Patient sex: M
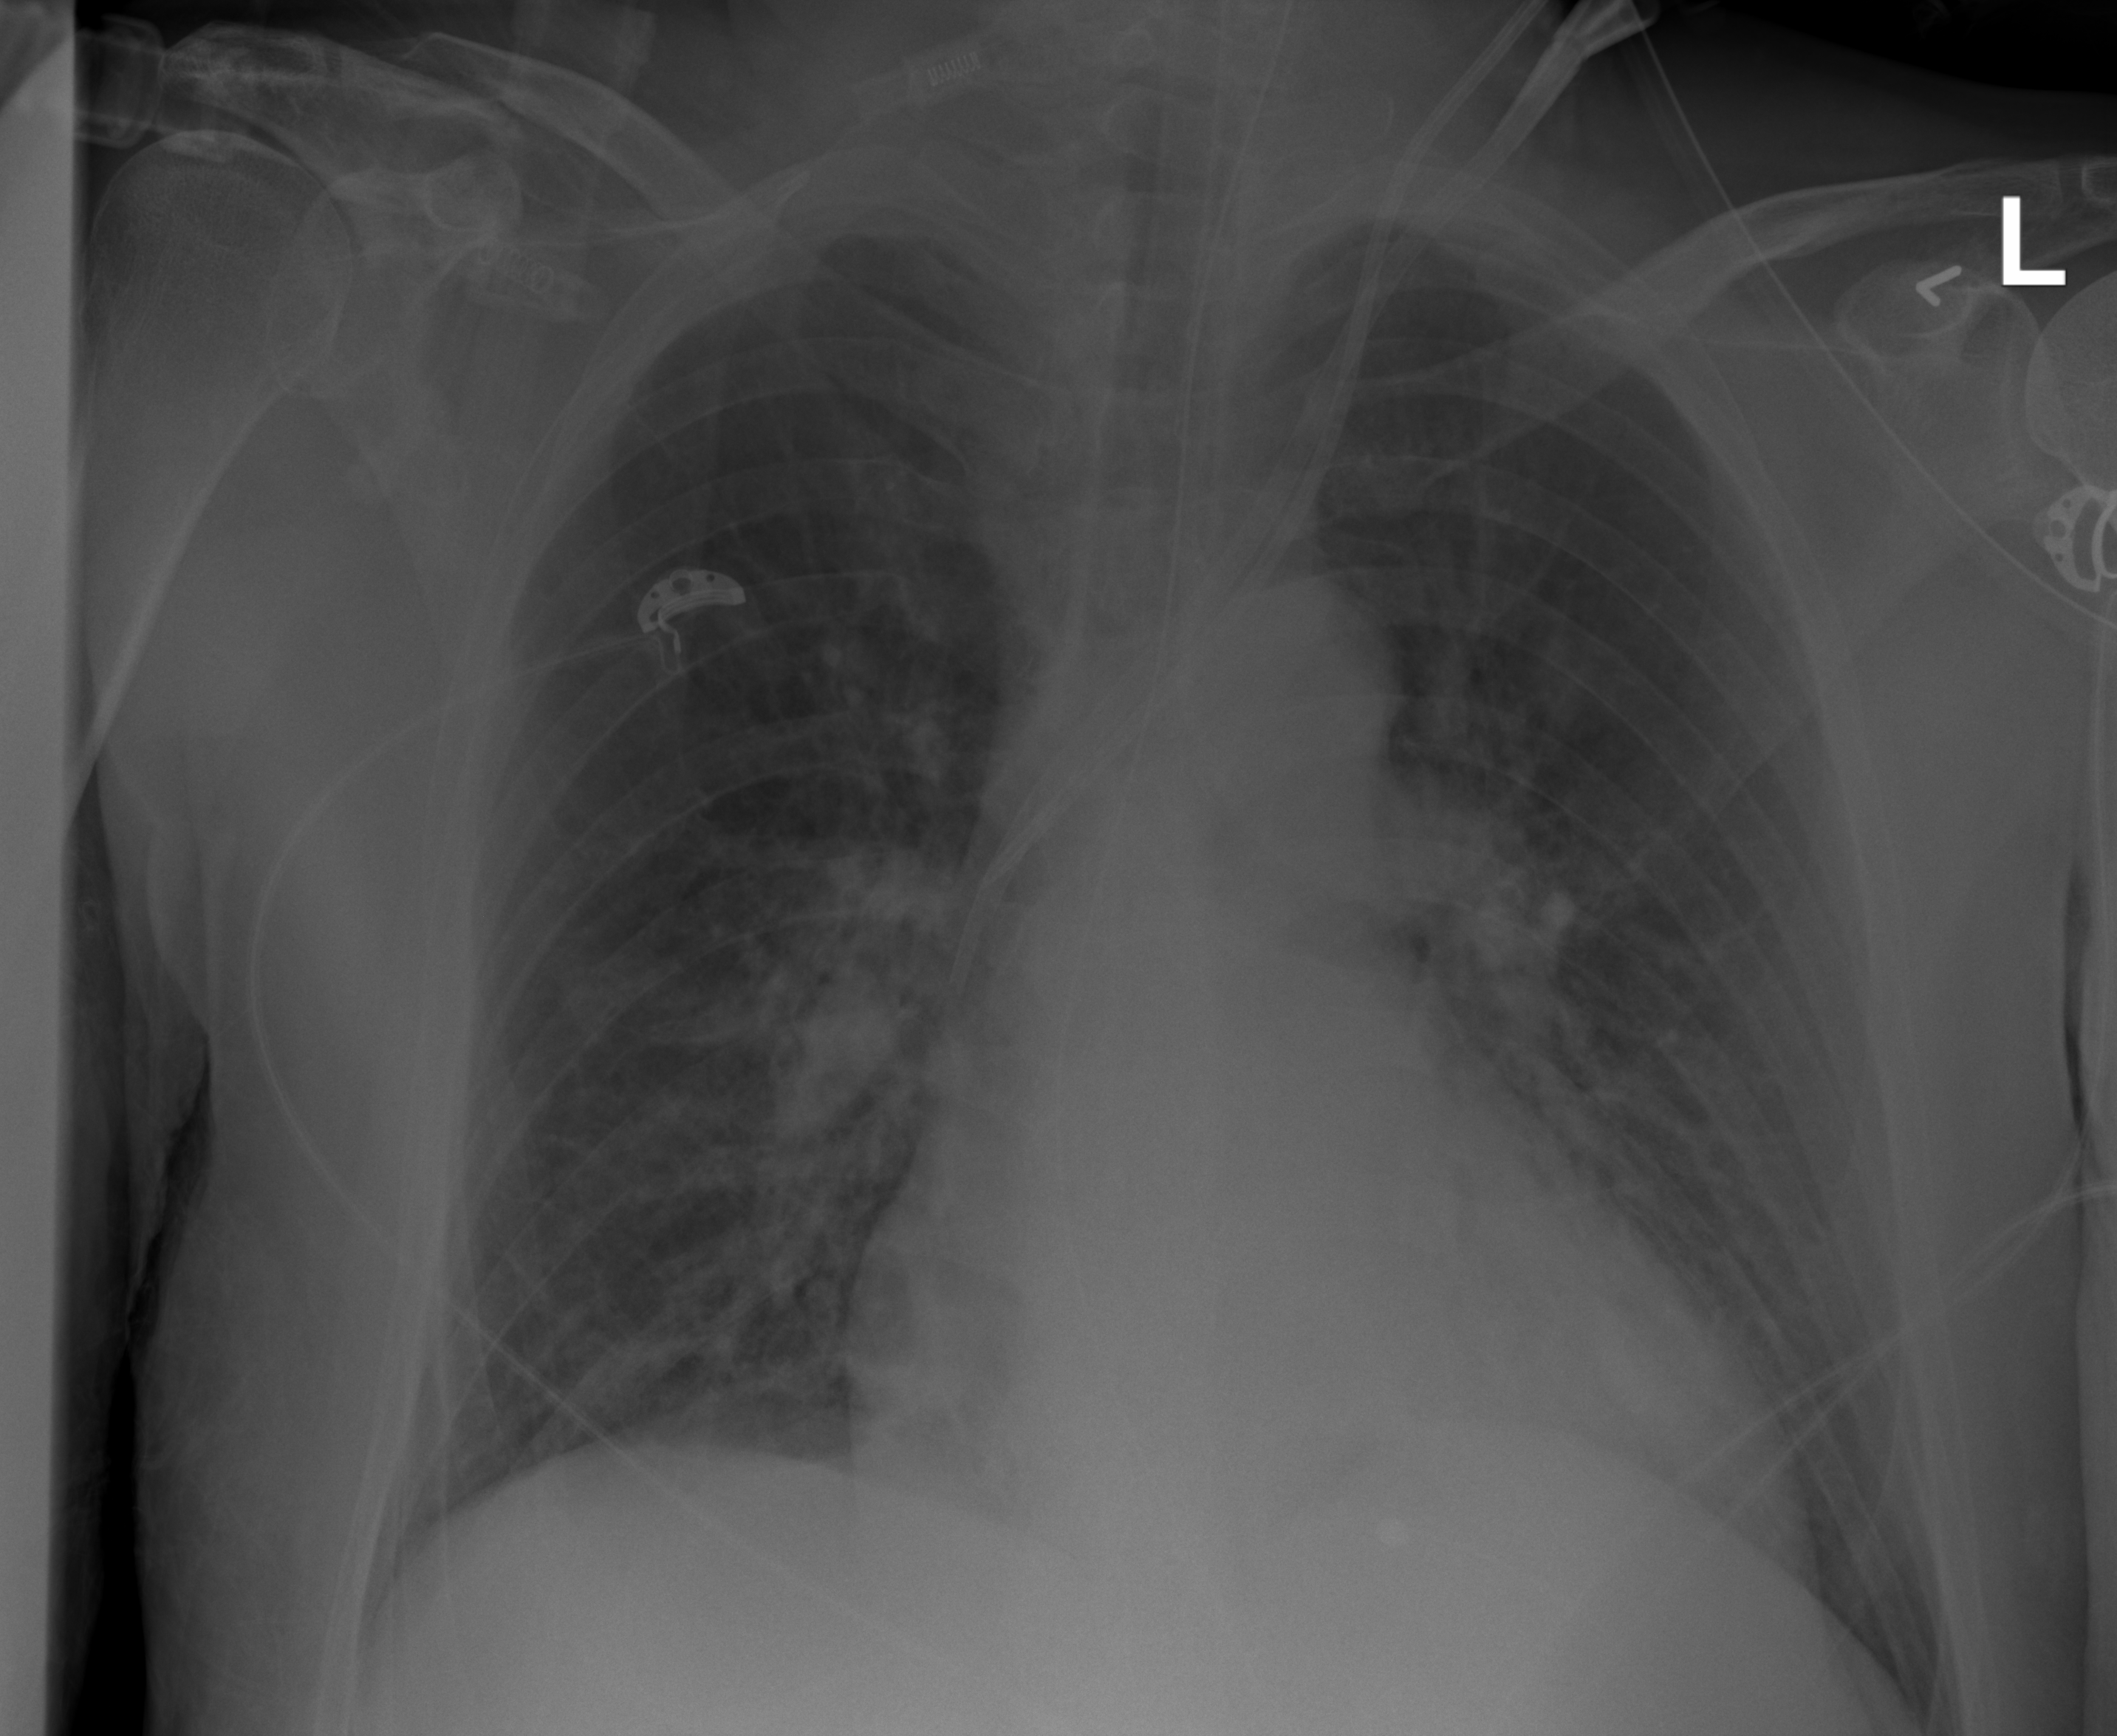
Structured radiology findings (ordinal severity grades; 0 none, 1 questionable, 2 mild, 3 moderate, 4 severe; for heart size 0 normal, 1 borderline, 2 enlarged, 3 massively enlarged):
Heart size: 2
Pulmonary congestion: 2
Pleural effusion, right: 0
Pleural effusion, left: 0
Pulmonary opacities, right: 2
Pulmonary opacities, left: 2
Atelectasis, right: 2
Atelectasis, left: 2